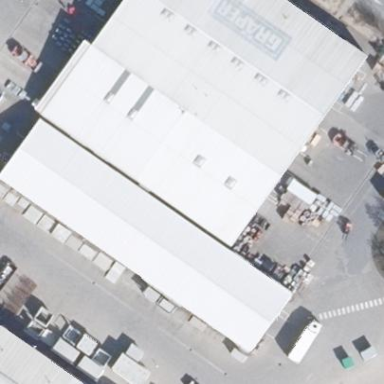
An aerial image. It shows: Industrial building.